Question: I am following this <URL>, to use Hybrid applications using IBM Worklight 5.0.5.
The application launches successfully, however after setting up the connection details for the store front in the app, and saving them - the store front, which is another Worklight Hybrid app located on a WebSphere Commerce server, is not initializing correctly.
Instead of loading correctly, I get this error message:
'''
Uncaught TypeError: Cannot call method 'init' of undefined at 192.168.16.96/wcsstore/Aurora/mobile20/WorklightHybrid/android/js/initOptionsApp .js:64
'''
HTML File Code:
'''
<body id="content" class="bg_splash" style="display: none;">
<!-- application UI goes here -->
<div class="wrapper">
<div id="splashscreen" class="splash_logo_container splash_logo_position splash_logo"></div>
<div id="pagePort" class="hidden"></div>
</div>
<script src="js/version.js"></script>
<script src="js/messages.js"></script>
<script src="js/messages_en_US.js"></script>
<script src="js/messages_fr_FR.js"></script>
<script src="js/messages_de_DE.js"></script>
<script src="js/messages_it_IT.js"></script>
<script src="js/messages_es_ES.js"></script>
<script src="js/messages_pt_BR.js"></script>
<script src="js/messages_zh_CN.js"></script>
<script src="js/messages_zh_TW.js"></script>
<script src="js/messages_ko_KR.js"></script>
<script src="js/messages_ja_JP.js"></script>
<script src="js/messages_ko_KR.js"></script>
<script src="js/messages_ru_RU.js"></script>
<script src="js/messages_ro_RO.js"></script>
<script src="js/messages_pl_PL.js"></script>
<script src="js/WCLocalStorage.js"></script>
<script src="js/WCHybrid.js"></script>
<script src="js/initOptions.js"></script>
</body>
'''
initOptions.js
'''
//Worklight Client initialization parameter array
var wlInitOptions = {
//Application should not attempt to connect to Worklight Server on application start up
connectOnStartup : false,
//Should application produce logs
enableLogger : true,
//Should direct updates prompt the user or occur silently
updateSilently: false
};
var initOptionsApp = (function() {
return {
/**
* Called when Cordova runtime has initialized
*/
onDeviceReady: function() {
var METHODNAME = "initOptionsApp.onDeviceReady";
if (wlInitOptions.enableLogger) {
WL.Logger.debug(METHODNAME, "ENTRY");
}
//bind the hardware back button event listener
document.addEventListener("backbutton", WCHybridApp.onBackKeyDown, false);
if (wlInitOptions.enableLogger) {
WL.Logger.debug(METHODNAME, "EXIT");
}
}
};
})();
/**
* Bind the Worklight Client initialization call to the page load event
*/
if (window.addEventListener) {
window.addEventListener('load', function() { WL.Client.init(wlInitOptions); }, false);
window.addEventListener('unload', function() { WCHybridApp.updateHistory(); }, false);
} else if (window.attachEvent) {
window.attachEvent('onload', function() { WL.Client.init(wlInitOptions); });
}
/**
* Bind events to the Cordova deviceready event
*/
if (document.addEventListener) {
document.addEventListener("deviceready", initOptionsApp.onDeviceReady, false);
}
'''
The below was fixed after upgrading to Worklight 5.0.6.1
When I load my application on emulator its prompt unexpected three different dialog as can be seen in the images below.

More examples here:
- <URL>
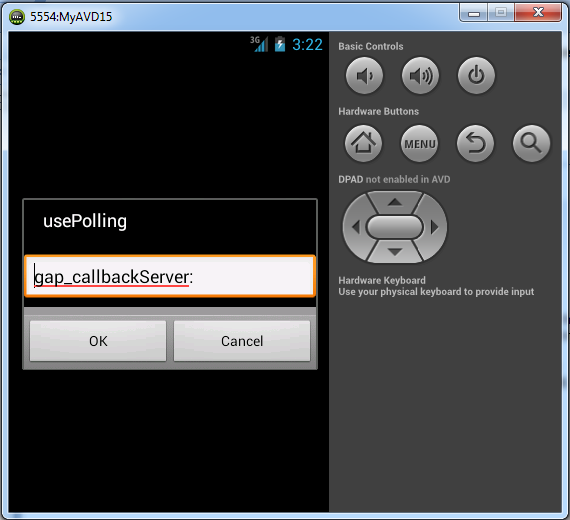
Answer: Getting these Cordova-related dialogs usually means something is not right with the Cordova version you're using in your application.
I strongly suggest starting fresh with Eclipse Java EE 4.2.2 (Juno SR2), and installing the Worklight Developer Edition (v5.0.6.1 from the Eclipse Marketplace). This will likely solve it.
From the edited question, it has.
The reamining issue with initOptions currently resembles this one: <URL>